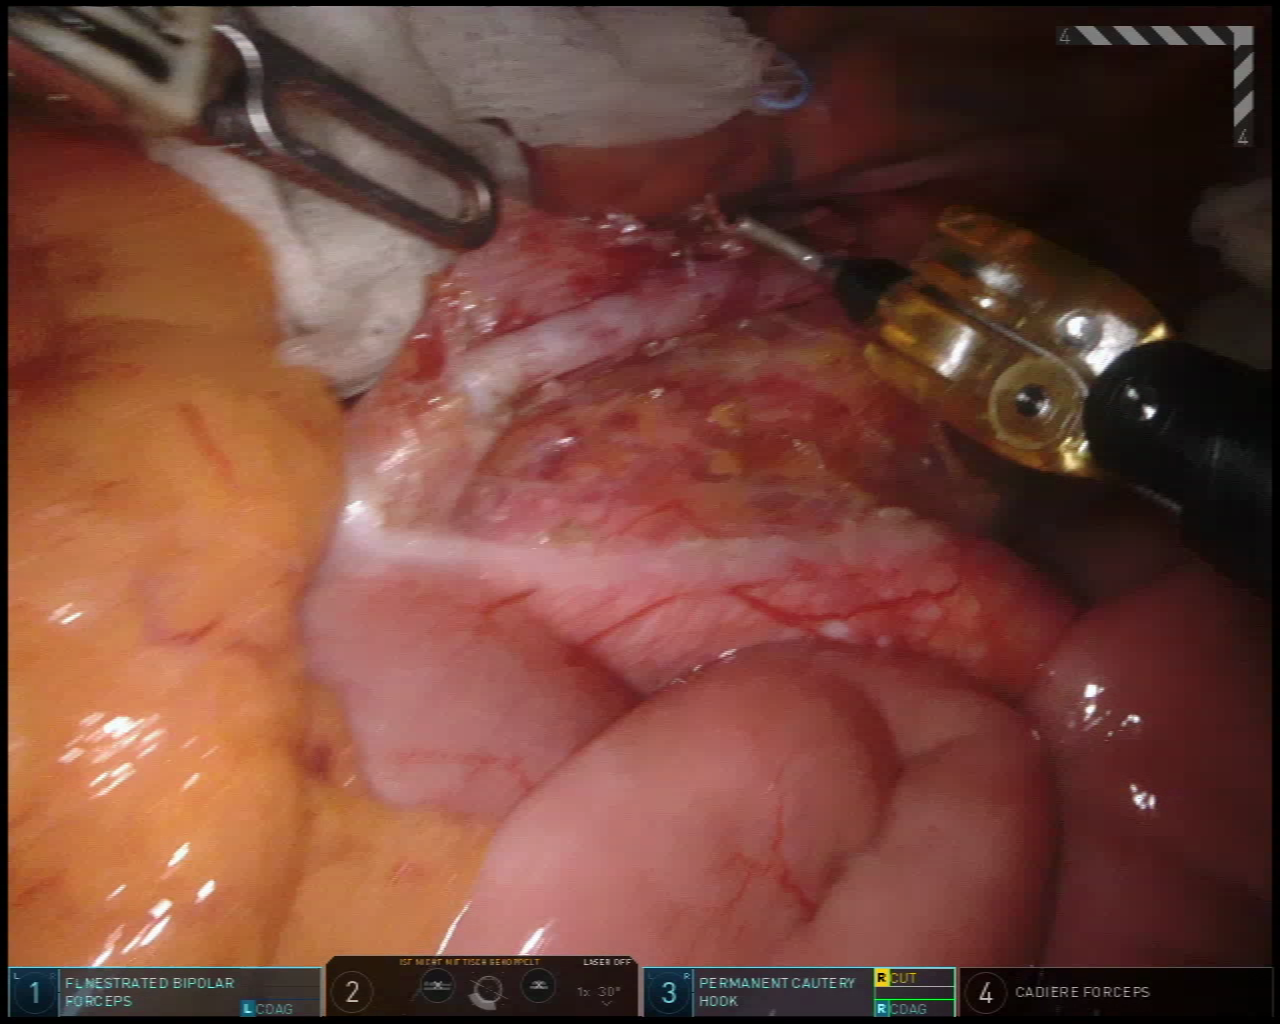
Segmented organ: inferior_mesenteric_artery
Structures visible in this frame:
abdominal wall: no
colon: no
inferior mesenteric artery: yes
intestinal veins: no
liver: no
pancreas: no
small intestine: yes
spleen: no
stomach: no
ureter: no
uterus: no
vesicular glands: no